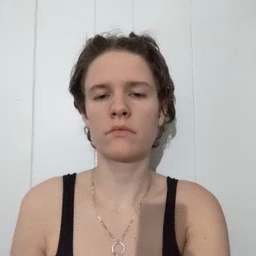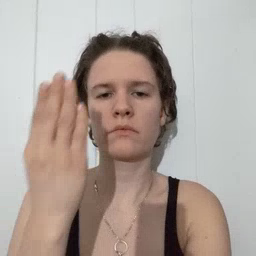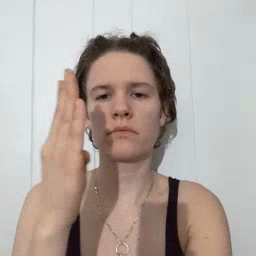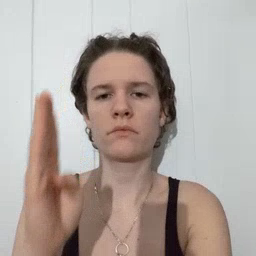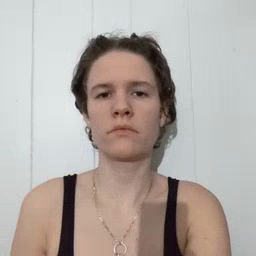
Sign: blue